Field crop: tomato
Growth stage: 2
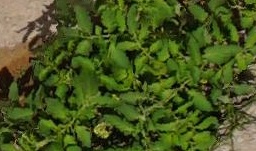
Species: tomato